Question: I have problems animating part of the character 'W' that is converted to svg. This character is styled out a bit, it has like small flag at the left side (the part that I want to animate).
Right now when the animation is going, that flag is stretched vertically at the top of page. It should stay at the where it was, also the top and bottom line of the flag ( like in image sample below).

'''
var pathData = "M253.477,175...";
var path = new paper.Path(pathData);
var flags = {
collection:[]
}
var Flag = function(){
var model = {
startIndex:0, // start point in path.segments array
middleIndex:0,// middle point in path.segments array
endIndex:0, // end point in path.segments array
height:20, // the wave animation height
segments:[] // only flag segments
}
return model;
};
var initializeFlag = function(){
var segments = path.segments;
//...
for(var i = flag.startIndex; i <= flag.endIndex; i++ ){
flag.segments.push(segments[i]);
}
flags.collection.push(flag); //adds to flags collection
};
var doWaveAnimation = function(segment, counter, height, top, e){
var sinus = Math.sin(e.time * 3 + counter);
segment.point.y = sinus * height + top;
};
var animateFlags = function(e){
var collection = flags.collection;
for(var i = 0; i < collection.length; i++){
var flag = collection[i];
for(var s = flag.startIndex, n = flag.endIndex -1;
s < flag.middleIndex && n > flag.middleIndex -2;
s++, n--){
//top line
doWaveAnimation(flag.segments[n], n, flag.height, 180, e);
//bottom line
doWaveAnimation(flag.segments[s], s, flag.height, 200, e);
}
}
};
//...
'''
Full code sample -> <URL>
To get greater understanding what kind of "wave" animation I want, here is also one example(at the bottom of page) -> <URL>
Looks like the main reason why this animation is not working properly is that both lines are not positioned horizontally but diagonally..
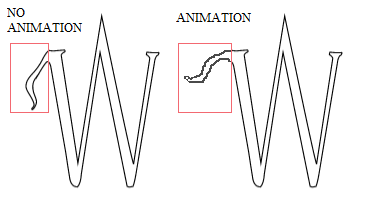
Answer: There's a few things you can do to make this easier:
1. Make the 'flag' segments linear instead curved
2. Create your flags so that they are N segments long and are at the end of a path. Then you can refer to them by segment index instead of matching coordinates
3. Store each moving segment's initial coordinates in a property
4. Move each segment by a ratio of it's distance from the letter form over the entire length of the flag.
<URL>
Try moving the X-coordinate of each segment with a different phase to create a more complex motion.